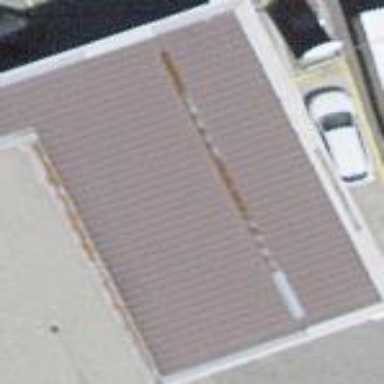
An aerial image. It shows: View of roof of building.